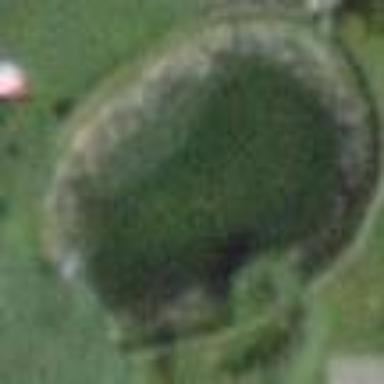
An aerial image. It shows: Pond with natural water.